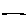
Label: line